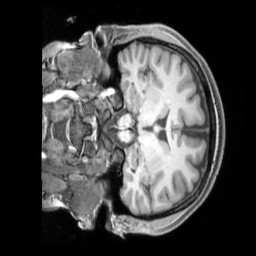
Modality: T1w
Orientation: coronal
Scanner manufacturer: siemens
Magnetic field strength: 3 T
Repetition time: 2.3 s
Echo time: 0.00226 s